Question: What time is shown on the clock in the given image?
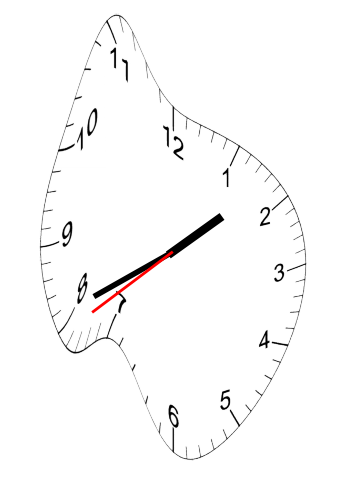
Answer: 01:40:39